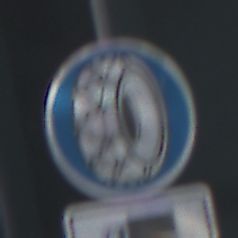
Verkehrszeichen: SchneekettenVorgeschrieben
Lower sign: SonstigeOderMehrspurigeFahrzeuge3
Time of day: MorningAfternoon
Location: Outdoor (Urban)
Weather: PartlyCloudy
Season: NotSpecified
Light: Natural